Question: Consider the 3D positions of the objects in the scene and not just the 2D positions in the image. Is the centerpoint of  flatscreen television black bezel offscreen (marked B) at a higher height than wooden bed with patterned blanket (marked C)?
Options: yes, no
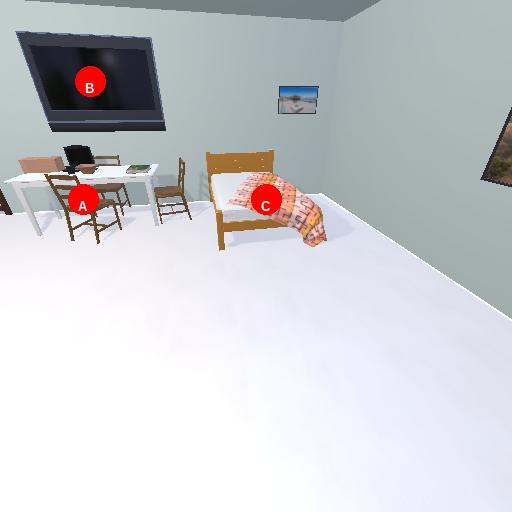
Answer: yes